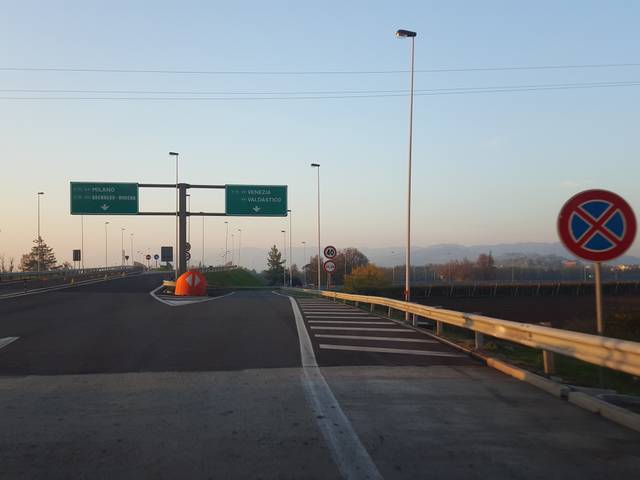
Region: Italy
Coordinates: 45.434, 11.357